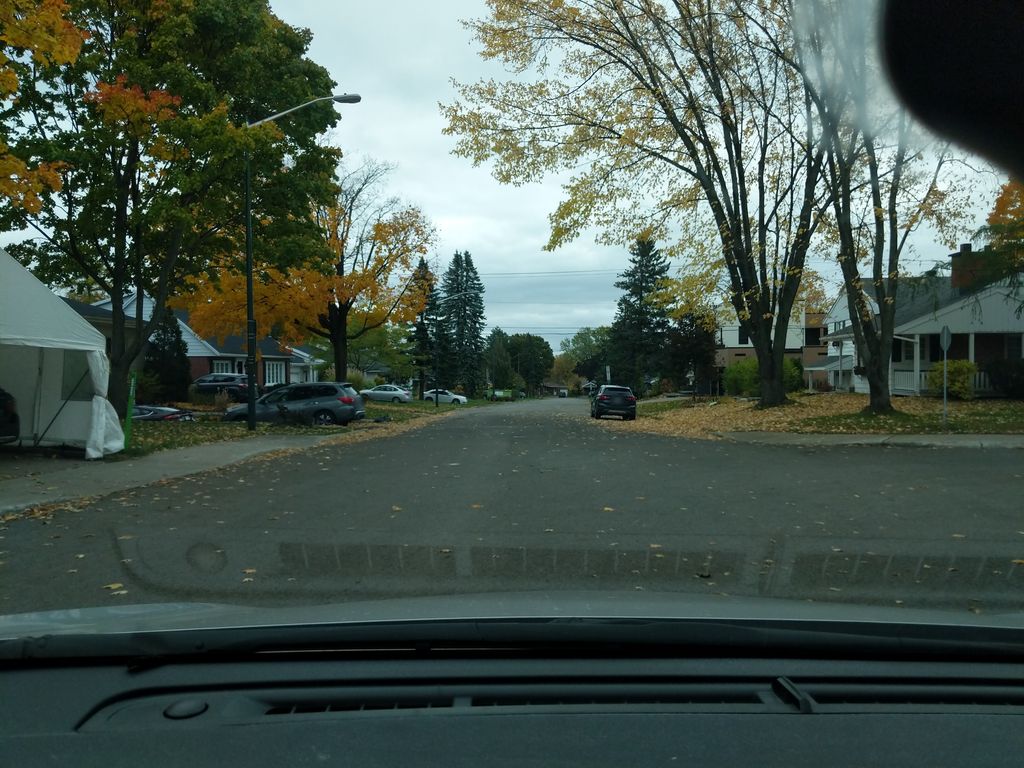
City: quebec_city